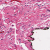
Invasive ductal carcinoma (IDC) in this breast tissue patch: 0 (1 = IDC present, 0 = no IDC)